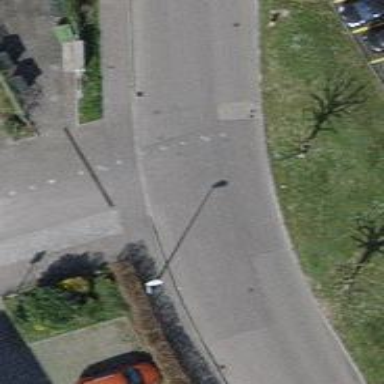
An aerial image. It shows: Service road with sidewalk.